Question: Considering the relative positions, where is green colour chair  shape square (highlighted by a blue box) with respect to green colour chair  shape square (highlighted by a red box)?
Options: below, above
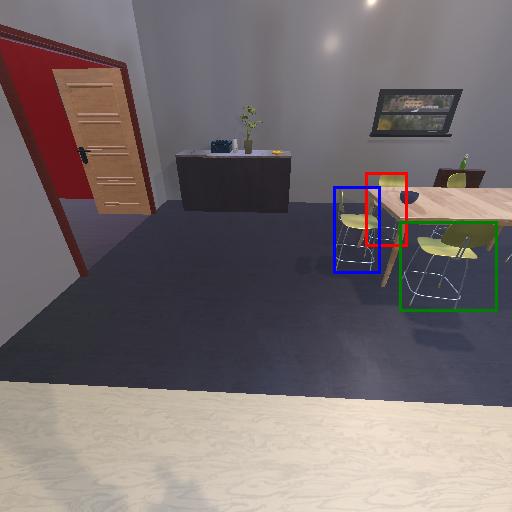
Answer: below